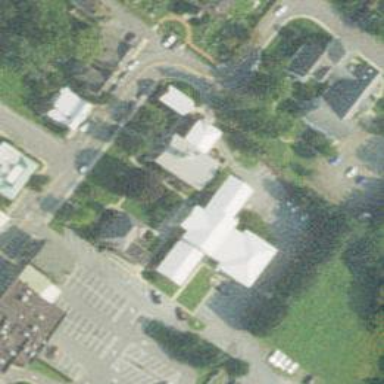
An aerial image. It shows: Courthouse building.